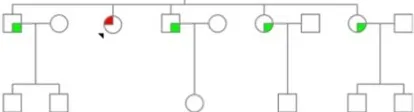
Family pedigree. The red circle with the arrow represents the patient with the disease. As observed from the family tree, the proband is the only member of the family affected by Fabry's disease. We had the consent of the proband and family members to report the family tree in the case report.
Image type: pathology (immunostaining)